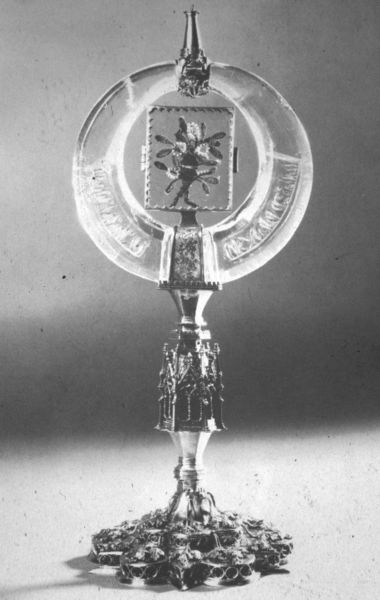
Titel: Reliquiar, fatimidisch, aus Venedig
Künstler: unbekannt
Standort: Nürnberg.
Institution: Germanisches Nationalmuseum
Schlagwörter: blau, dunkel, fuß, schatten, weiß, blume, blumen, fenster, glas, grau, hell, licht, schmuck, schwarz, tisch, gebäude, muster, ornament, rahmen, silber, spitze, spiegel, kirche, figur, gold, blatt, pflanze, diamanten, edelsteine, gotik, kreis, rund, skulptur, formen, jugendstil, dekor, verzierung, metall, stil, bronze, ring, dünn, foto, fotografie, mond, messing, kreuz, rechteck, religion, stern, form, scheibe, schwarz-weiss, sichel, gravur, altar, kathedrale, senkrecht, kerzenständer, kristall, gotisch, blua, christlich, durchsichtig, gottesdienst, hostie, monstranz, romanik, historismus, ständer, heiligtum, pokal, teuer, heilig, ornamentik, fotographie, kristallglas, kunsthandwerk, objekt, design, blech, quadrat, reliquie, sakral, preis, verzierungen, liturgie, zar, verjüngung, russisch, allerheiligstes, kruez, umschrift, altaraufsatz, vertikal, bnm, katholizismus, bergkristall, katholisch, relikt, kunstvoll, krez, reliquiar, altarschmuck, altarständer, glasring, kirchenausstattung, kristal, monstrans, mostranz, quarz, zisseliert, reliquiengefäss, hostiengefäss